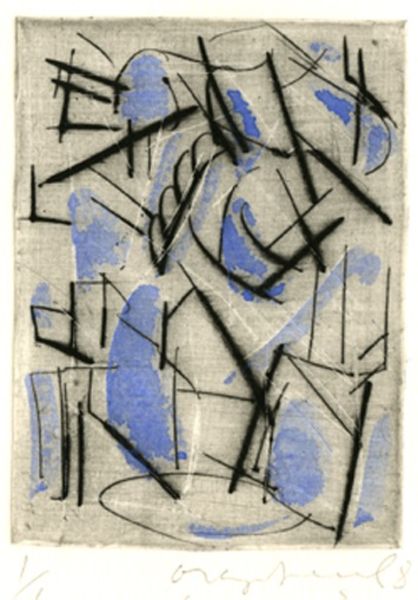
Titel: No. 652, No. 652
Künstler: Oleg Kudriashov
Standort: Amherst (Massachusetts, USA)
Institution: Mead Art Museum, Amherst College
Schlagwörter: blue, white, black, face, grey, modern, painting, line, abstract, rectangle, square, box, squares, lines, wash, cube, cubes, spots, curve, solid, gery